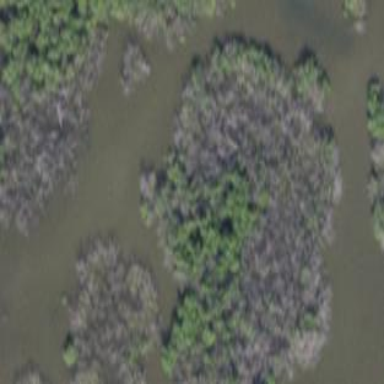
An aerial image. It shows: Mangrove wetland with plant community known as Mangrove Swamp.